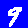
Digit: 9